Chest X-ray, PA view. Patient: 18 years old, sex M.
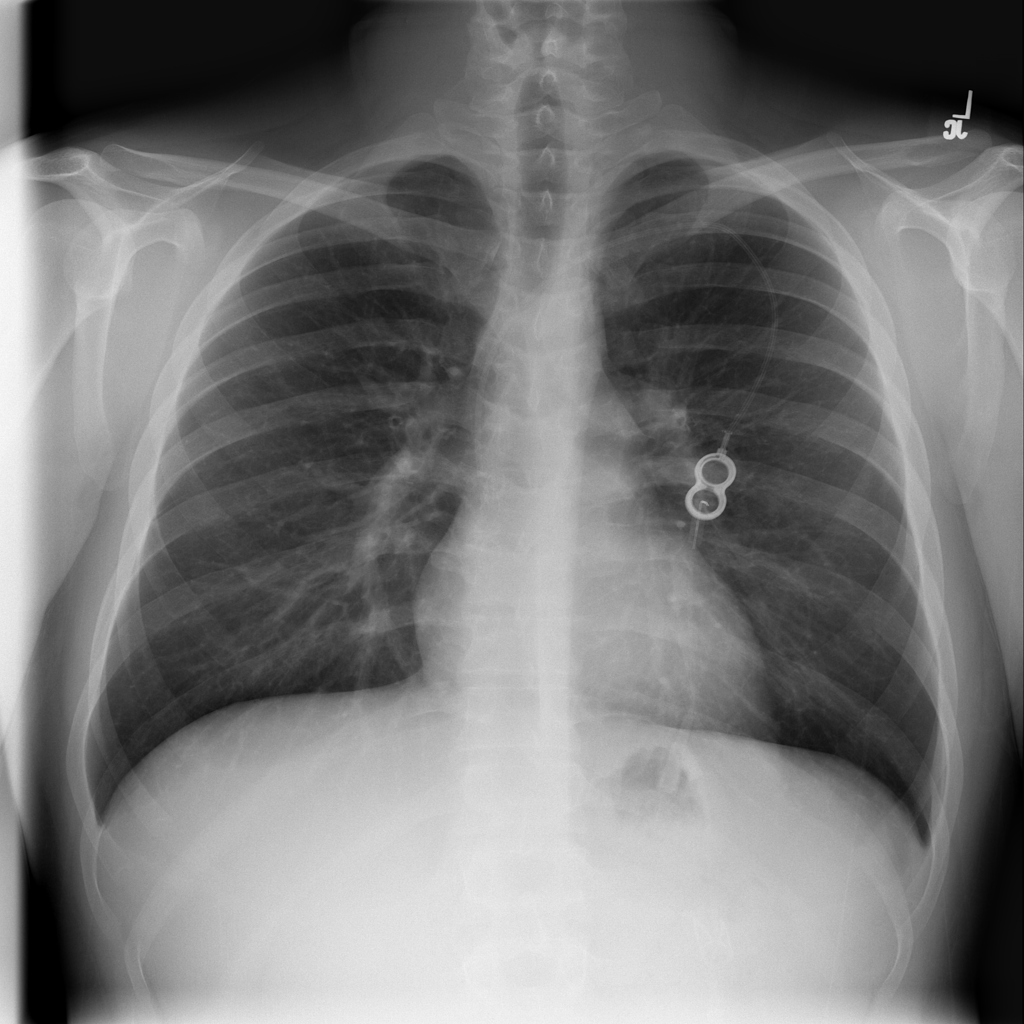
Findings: No Finding